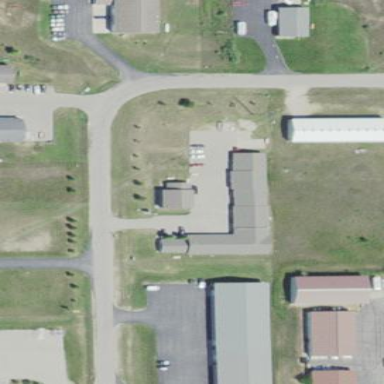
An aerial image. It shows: Commercial building.